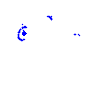
Particle: pion